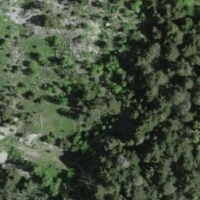
EUNIS habitat code: 43
Species observed at this site:
Cephalanthera rubra
Amelanchier ovalis